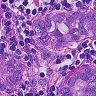
Metastatic tissue present: yes